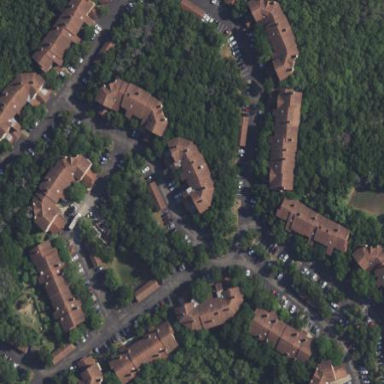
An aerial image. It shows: Residential area with apartments.